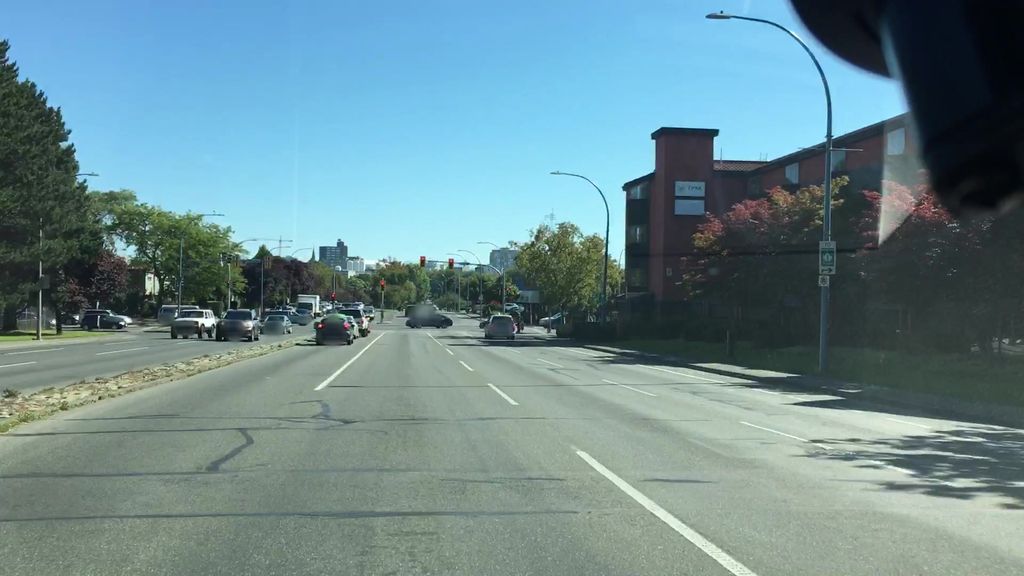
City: victoria